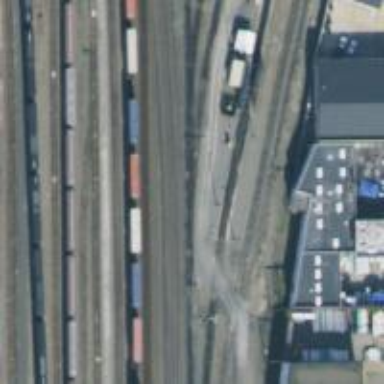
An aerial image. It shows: Railway yard used for servicing trains.